Question: I am developing a website that has a mobile nav when it gets below a certain size.
I want the user to be able to click on the hamburger icon to expand the menu.
The issue I'm having is that the clickable area is much larger then the actual image that the anchor tag wraps around.
Here is a screen shot to show what I mean.

I am using the chrome extension pesticide to outline the different elements in blue.
Here is my HTML
'''
<div class="row fullWidth">
<div class="small-6 large-2 columns" id="logoContainer">
<img src="img/vi_tie_icon_for_site.jpg" alt="VoIP Innovations" height="50" width="85" />
</div>
<div class="small-6 large-8 columns">
<nav id="nav" role="navigation">
<a href="#nav" title="Show navigation"><img src="../img/burger_icon.png" /></a>
<a href="#" title="Hide navigation"><img src="img/x_icon.png" /></a>
<ul>
<li><a href="#" class="active">Home</a></li>
<li>
<a href="#">Services</a>
</li>
<li>
<a href="#">Titanium</a>
</li>
<li><a href="#">About</a></li>
<li><a href="#">Contact</a></li>
</ul>
</nav>
</div>
<div class="small-12 large-2 columns" id="loginContainer">
<p class="logIn">Log In</p>
<p>Sign Up</p>
</div>
</div>
'''
And my CSS
'''
/*NAV BAR STYLES*/
#nav
{
/* container */
img{
margin-top:25px;
display:inline-block;
}
}
#nav > a
{
display: none;
}
#nav li
{
position: relative;
padding:15px;
height: 100%;
float: left;
list-style:none;
font-family:$googleFont;
font-size:1.25em;
}
#nav li .active{
/*ACTIVE STATE GOES HERE*/
text-decoration:underline;
}
#nav li .active:hover{
color:inherit;
}
@media only screen and ( max-width: 1023px )
{
#nav
{
z-index:10;
position: relative;
}
#nav > a
{
}
#nav:not( :target ) > a:first-of-type,
#nav:target > a:last-of-type
{
display: block;
}
/* first level */
#nav > ul
{
background:black;
height: auto;
display: none;
position: absolute;
left: 0;
right: 0;
}
#nav:target > ul
{
display: block;
}
#nav > ul > li
{
width: 100%;
float: none;
}
}
'''
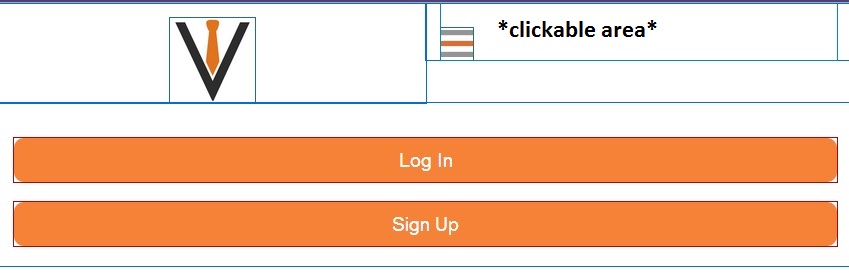
Answer: The issue is that you need to make the "hamburger" anchor an inline-block. Block elements take up the full width of the parent by default.
<URL>
'''
@media only screen and ( max-width: 1023px )
{
#nav
{
z-index:10;
position: relative;
}
#nav > a
{
}
#nav:not( :target ) > a:first-of-type,
#nav:target > a:last-of-type
{
display: inline-block;
}
/* first level */
#nav > ul
{
background:black;
height: auto;
display: none;
position: absolute;
left: 0;
right: 0;
}
#nav:target > ul
{
display: block;
}
#nav > ul > li
{
width: 100%;
float: none;
}
}
'''